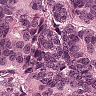
Metastatic tissue present: yes